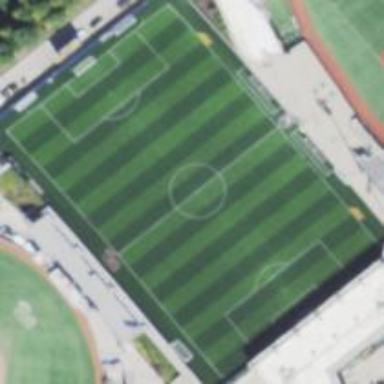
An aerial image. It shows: Artificial turf soccer pitch for leisure sport activities.